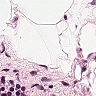
Metastatic tissue present: no